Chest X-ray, PA view. Patient: 39 years old, sex M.
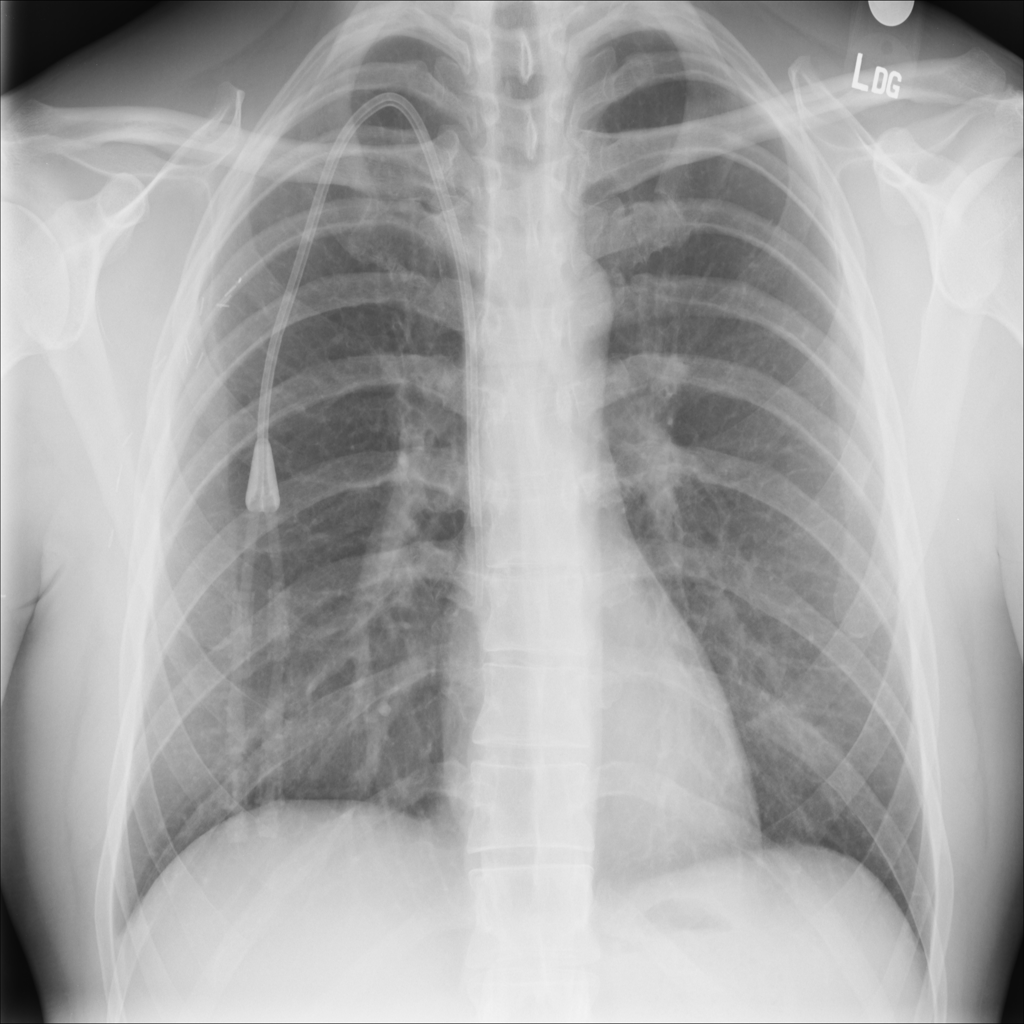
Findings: No Finding